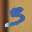
Label: 3